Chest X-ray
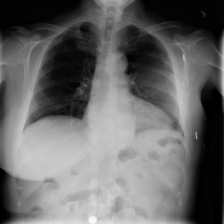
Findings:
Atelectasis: negative
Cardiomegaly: negative
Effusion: negative
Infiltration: negative
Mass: negative
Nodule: negative
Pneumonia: negative
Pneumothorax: negative
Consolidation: negative
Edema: negative
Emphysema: negative
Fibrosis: negative
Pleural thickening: negative
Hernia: positive